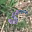
Label: 5